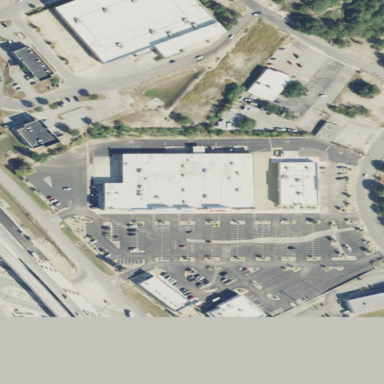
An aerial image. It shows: Retail area.